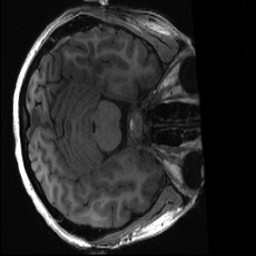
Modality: T1w
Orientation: axial
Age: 32
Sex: female